Question:
Here's the erroring line:
'ResourceManager manager = new ResourceManager();'
I know it needs arguments. Why am I not seeing any errors?
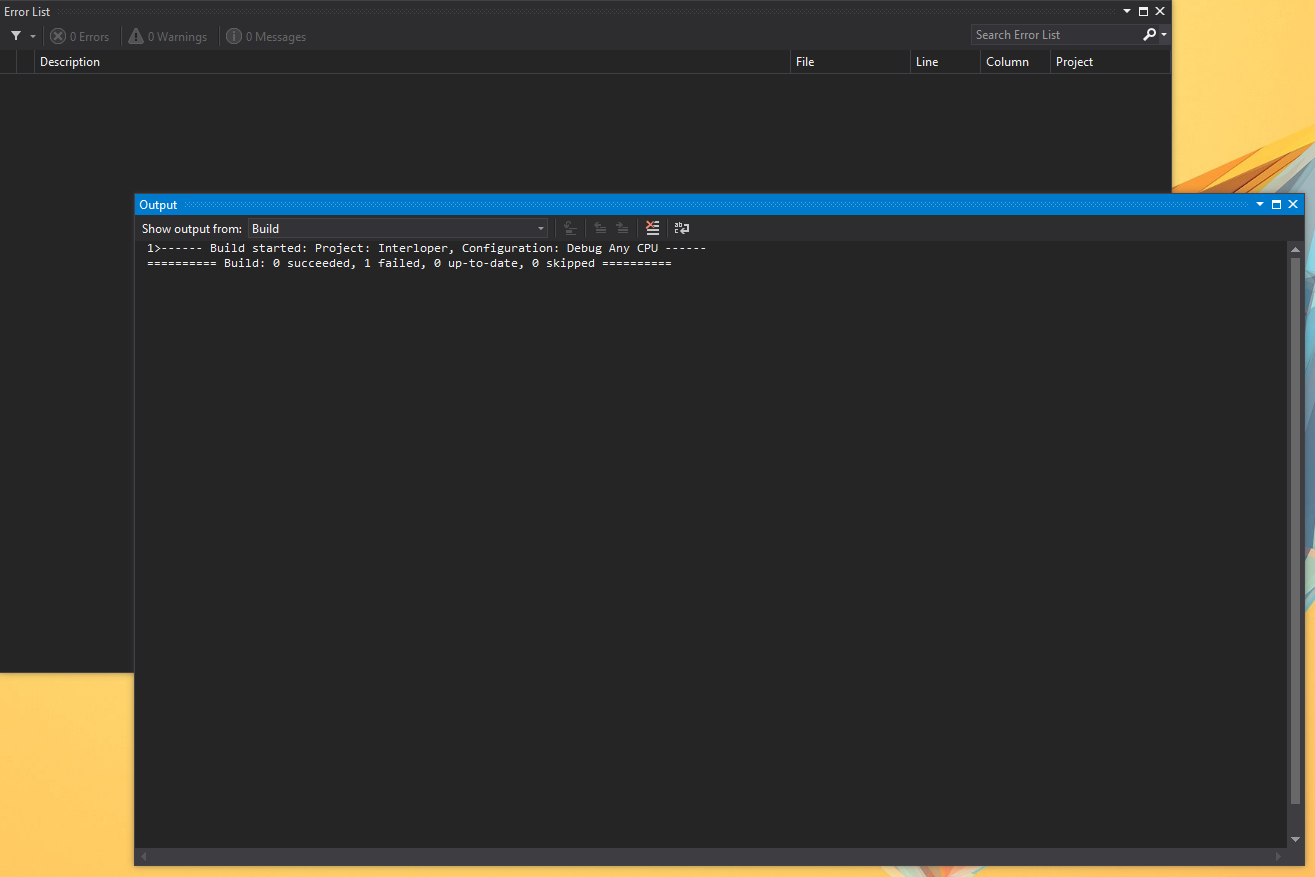
Answer: There is an option to show errors on build failed: Tools -> Options -> Projects and Solutions -> General "Always show Error List if build finishes with errors" option. Check if it is selected.
Maybe will be helpful as well:
There is an <URL>:
> On the menu bar, choose Tools, Options. On the Projects and Solutions
page, choose the Build and Run page. In the MSBuild project build
output verbosity list, choose one of the following values, and then
choose the OK button.